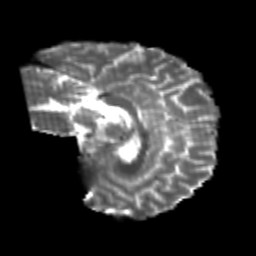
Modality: T2w
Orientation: sagittal
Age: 23
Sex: male
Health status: healthy
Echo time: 0.074 s